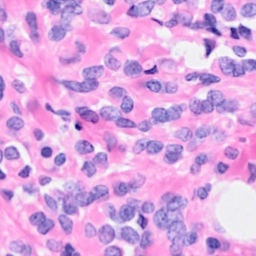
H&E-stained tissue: Breast